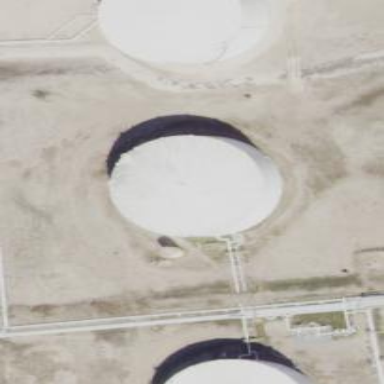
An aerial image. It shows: Building with storage tank.